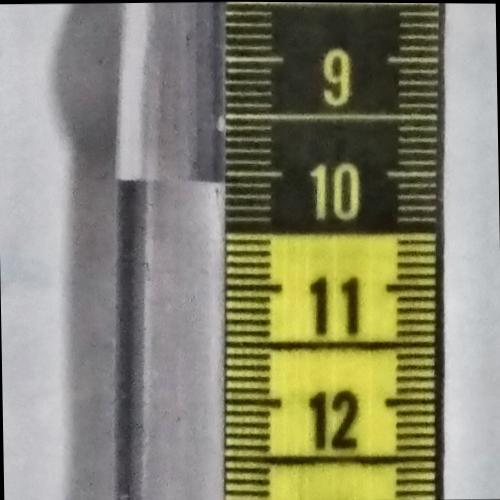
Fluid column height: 10.1 cm